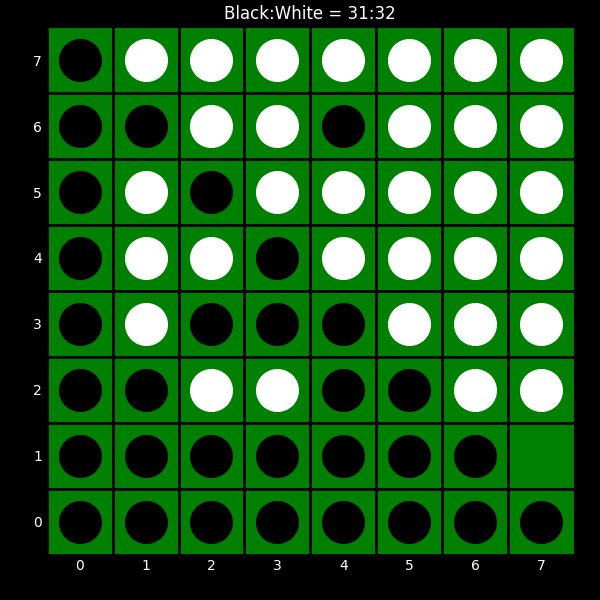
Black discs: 31
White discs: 32